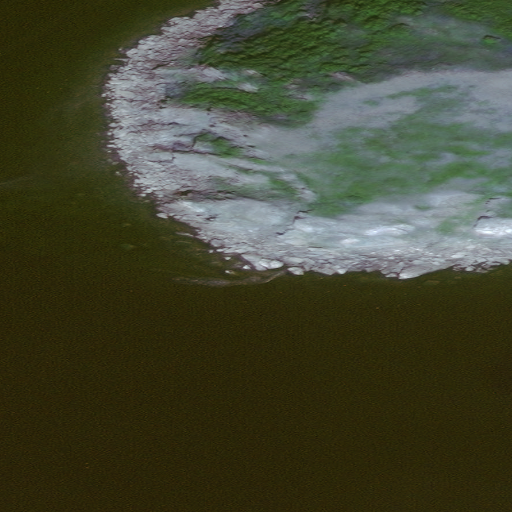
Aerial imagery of cape in Alaska named Icknetuk Point containing only unknown